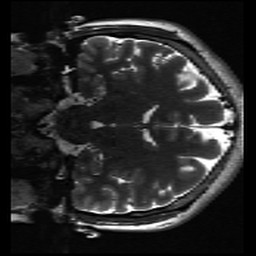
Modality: inplaneT2
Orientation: coronal